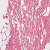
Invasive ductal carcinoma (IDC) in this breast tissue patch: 0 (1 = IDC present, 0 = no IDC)